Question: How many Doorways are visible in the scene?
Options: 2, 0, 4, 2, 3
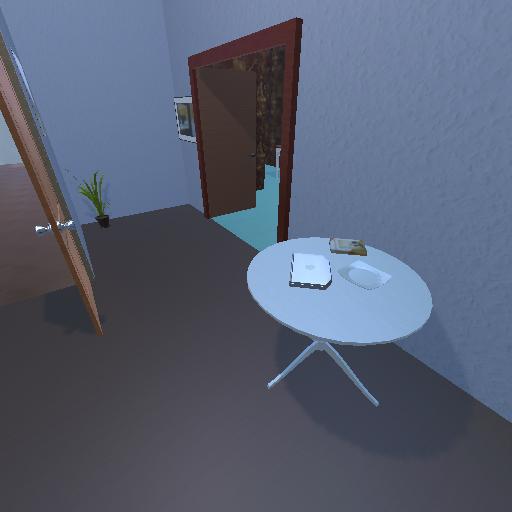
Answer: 2